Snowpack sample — Snodgrass Mountain, Crested Butte, Colorado (2/4/25, 12:06 PM MST)
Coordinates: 38.923, -106.968
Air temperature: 35 °F
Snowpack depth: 80 cm
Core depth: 60 cm
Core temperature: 32 °F
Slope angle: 14°, slope face: 78°
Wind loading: low
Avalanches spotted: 0
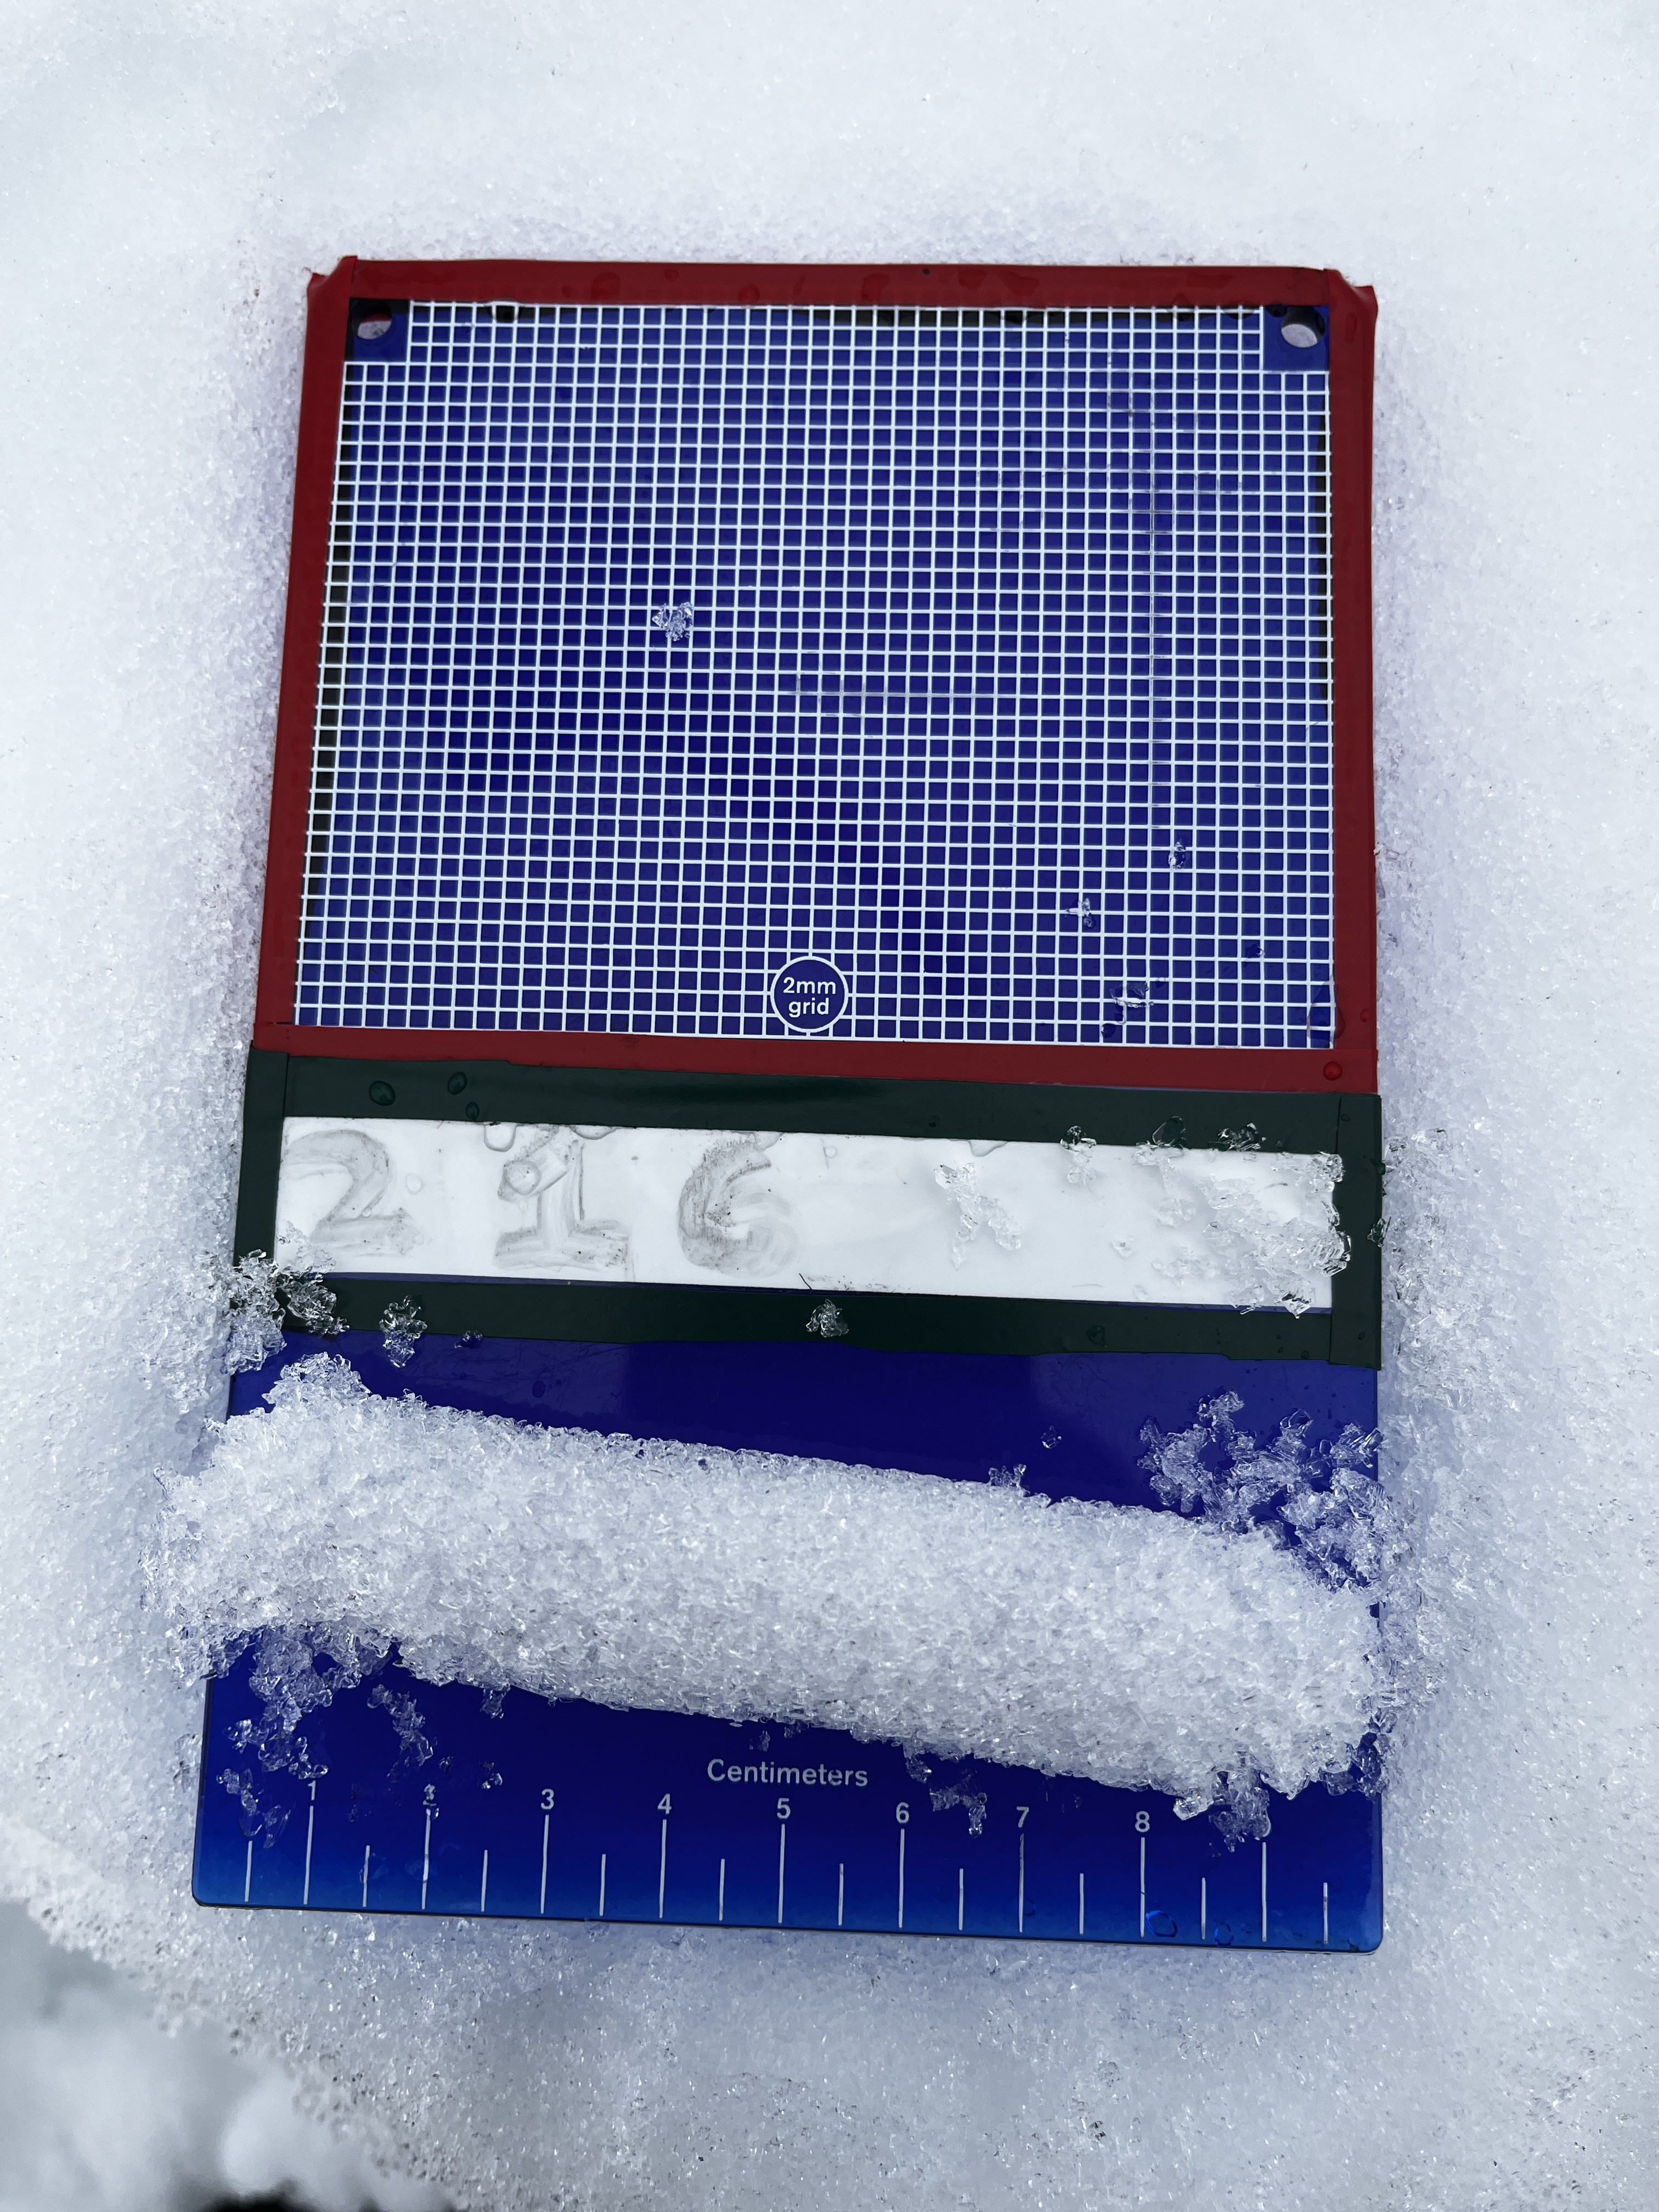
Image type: crystal_card
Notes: No avalanches nearby, unusually warm weather for the last month reported by residents, Collected 25 yards from treeline